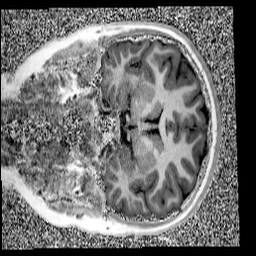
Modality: UNIT1
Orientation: coronal
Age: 13
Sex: female
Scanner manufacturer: siemens
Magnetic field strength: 3 T
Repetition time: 4 s
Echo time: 0.00299 s